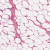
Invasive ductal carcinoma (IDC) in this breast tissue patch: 0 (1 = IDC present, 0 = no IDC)